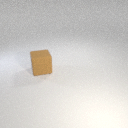
large brown rubber cube